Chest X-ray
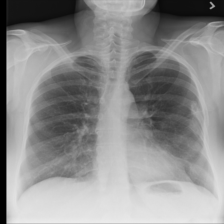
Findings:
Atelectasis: negative
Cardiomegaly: negative
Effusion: negative
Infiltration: negative
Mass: negative
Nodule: negative
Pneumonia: negative
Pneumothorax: negative
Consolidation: negative
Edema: negative
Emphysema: negative
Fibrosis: negative
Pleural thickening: negative
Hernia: negative